Question: I am trying to use OAuth for Google+ login in my App, the flow working perfectly but the issue facing is very strange.
Native App created
Client ID: My client ID
Secrect: My secrect ID
Google+ button to OAuth request token
LOgin page
Authorize or Grant (below image) have display wrong App.

In Google console project I have another client for this App also and this will be used in iOS. For Android OAuth I am using Native client id to obtain Access and Refresh token.
I am stuck here
Thanks
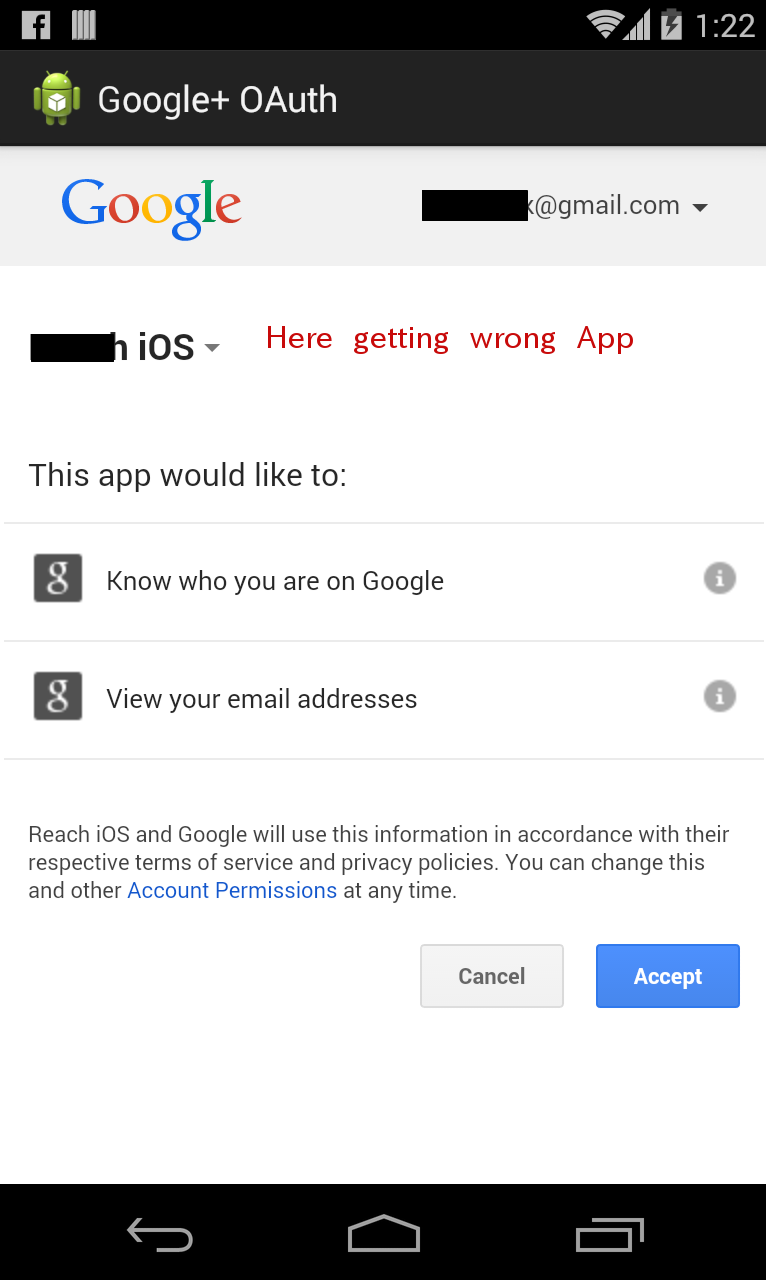
Answer: I found the solution, actually I created single project under Google Console in that I have set details -> -> and create Client ID under this project that's why it will displaying this project name instead of What I want for another App.
For this type of things need to create separate project in you account and create Client ID or Keys for respective project.
Hope this will help to other.